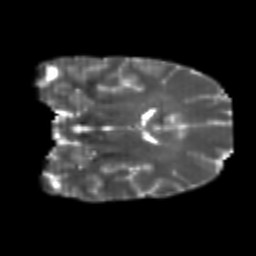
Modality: T2w
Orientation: coronal
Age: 23
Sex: male
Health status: healthy
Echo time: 0.074 s